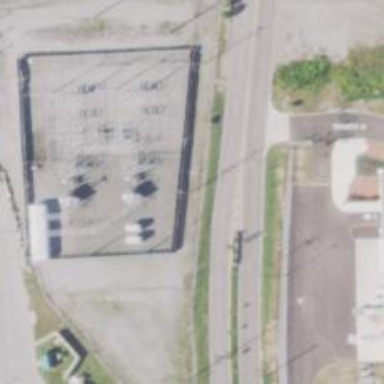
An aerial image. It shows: Power pole.